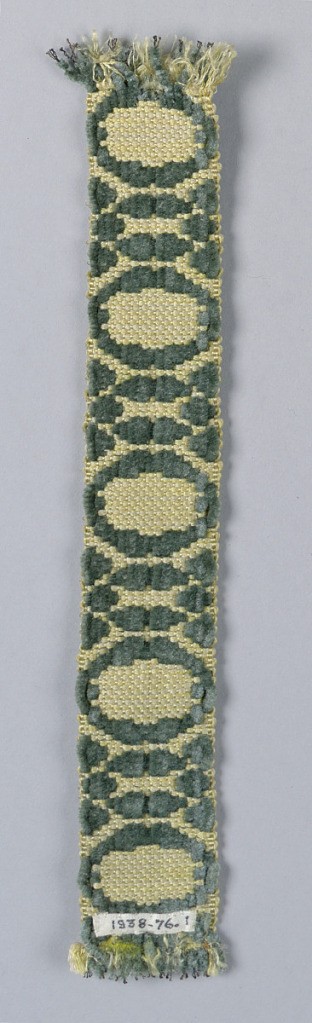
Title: Trimming
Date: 1850–99
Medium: cotton Technique: plain weave with secondary warp of blue chenille
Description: Cream coloured cotton plain cloth ground with design of ovals formed by secondary warp of blue cotton chenille.